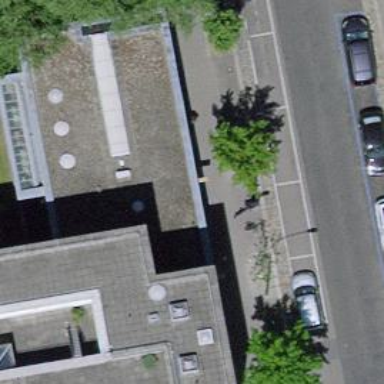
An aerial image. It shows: Outdoor PO boxes are available.